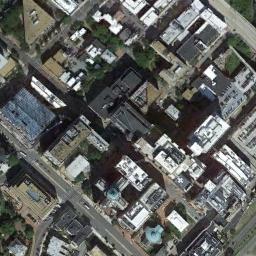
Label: commercial_area